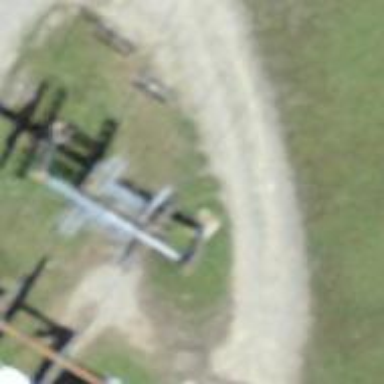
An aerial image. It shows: Pylon used for aerialway.